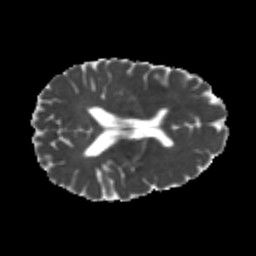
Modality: MD
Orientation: axial
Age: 24
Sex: male
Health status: healthy
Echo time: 0.074 s